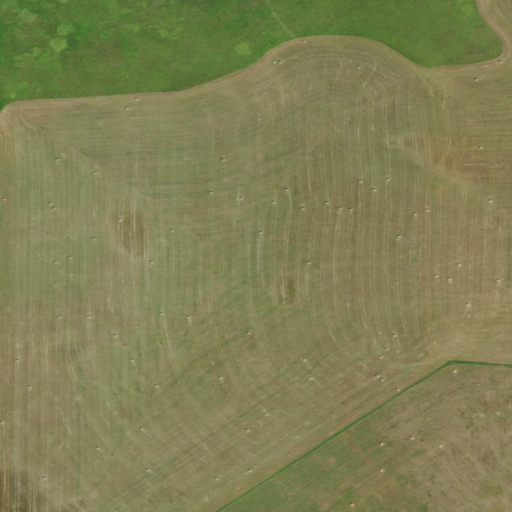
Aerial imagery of valley in Nebraska named Mill Camp Valley containing herbaceous wetlands and grassland